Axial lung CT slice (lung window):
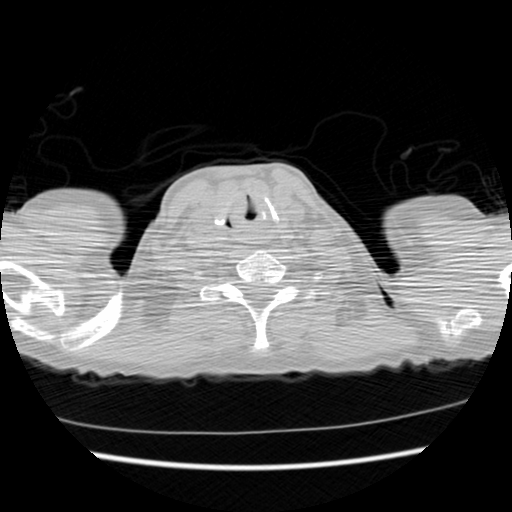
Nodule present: no